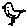
Label: bird